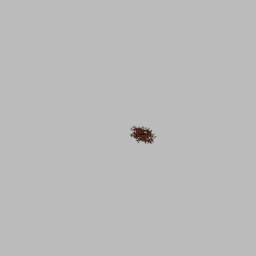
Label: architecture